Question: Using some experimental data, I cannot for the life of me work out how to use splrep to create a B-spline. The data are here: <URL>
Here is an excerpt:
'''
#Depth Temperature
1 14.7036
-0.02 14.6842
-1.01 14.7317
-2.01 14.3844
-3 14.847
-4.05 14.9585
-5.03 15.9707
-5.99 16.0166
-7.05 16.0147
'''
and here's a plot of it with depth on y and temperature on x:

Here is my code:
'''
import numpy as np
from scipy.interpolate import splrep, splev
tdata = np.genfromtxt('t-data.txt',
skip_header=1, delimiter=' ')
depth = tdata[:, 0]
temp = tdata[:, 1]
# Find the B-spline representation of 1-D curve:
tck = splrep(depth, temp)
### fails here with "Error on input data" returned. ###
'''
I know I am doing something bleedingly stupid, but I just can't see it.
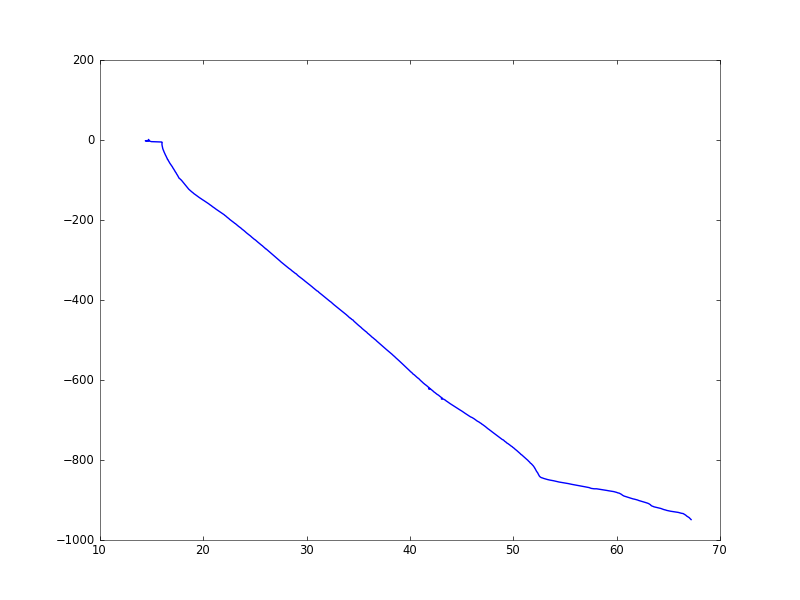
Answer: You just need to have your values from smallest to largest :). It shouldn't be a problem for you @a different ben, but beware readers from the future, 'depth[indices]' will throw a 'TypeError' if depth is a list instead of a numpy array!
'''
>>> indices = np.argsort(depth)
>>> depth = depth[indices]
>>> temp = temp[indices]
>>> splrep(depth, temp)
(array([-7.05, -7.05, -7.05, -7.05, -5.03, -4.05, -3. , -2.01, -1.01,
1. , 1. , 1. , 1. ]), array([ 16.0147 , 15.54473241, 16.90606794, 14.55343229,
15.<PHONE>, 14.<PHONE> , 15.<PHONE>, 14.40437622,
14.7036 , 0. , 0. , 0. , 0. ]), 3)
'''
Hat tip to @FerdinandBeyer for the suggestion of 'argsort' instead of my ugly "zip the values, sort the zip, re-assign the values" method.